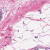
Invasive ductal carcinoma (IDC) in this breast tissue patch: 0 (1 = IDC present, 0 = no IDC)